Field crop: maize
Growth stage: 2
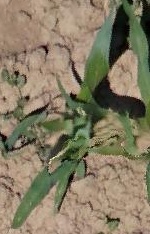
Species: maize